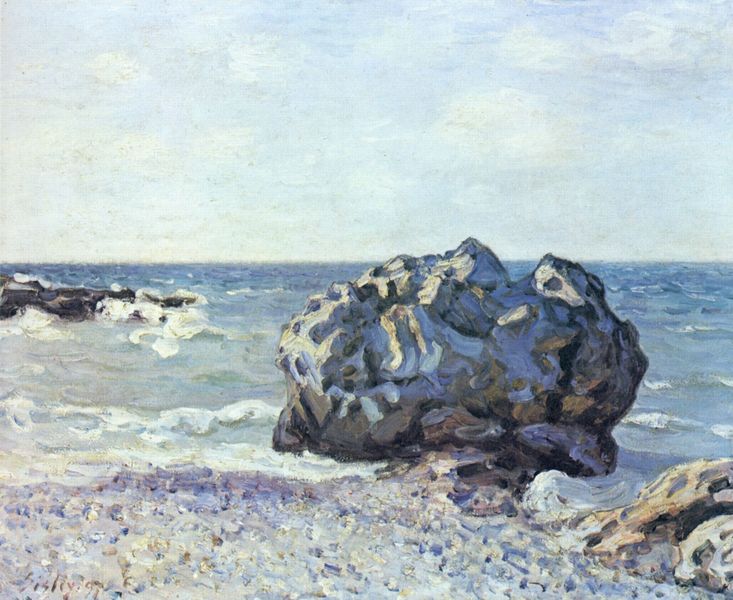
Titel: Bucht von Langland mit Felsen
Künstler: Alfred Sisley
Standort: Bern
Institution: Kunstmuseum
Schlagwörter: berg, blau, dunkel, felsen, gestein, himmel, meer, schatten, wasser, weiß, wolken, impressionismus, landschaft, sand, see, ufer, braun, frankreich, grau, hell, licht, schwarz, wolke, stein, steine, signatur, öl, horizont, kalt, natur, wind, gewässer, pastos, sonne, land, himmelblau, gischt, küste, sommer, strand, welle, wellen, hart, fels, lila, monochrom, van gogh, kies, schaum, brandung, dünung, gicht, wogen, impressionistisch, monet, tiefe, bucht, klippe, corinth, kiesel, sandstrand, gezeiten, rock, zentral, sea, shore, water, waves, sisley, lichtquelle, schaumkronen, koralle, brocken, reflex, findling, azur, kliff, kalk, zerfurcht, teixture, normandie, solken, grrau, basekitz, blau4, blautönung, impressi0n, sans, felzen, felze, feltzen, umspielen